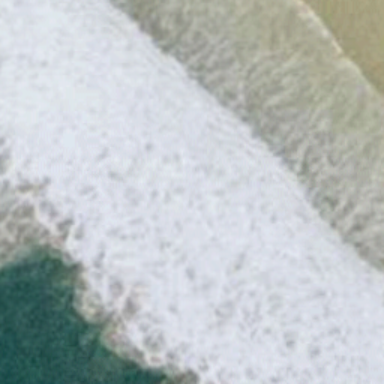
This is a beach with blue sea and sand .